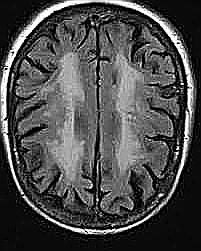
Label: notumor